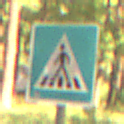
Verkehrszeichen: FussgaengerueberwegRechts
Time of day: Midday
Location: Outdoor (Nature)
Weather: PartlyCloudy
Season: NotSpecified
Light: Natural